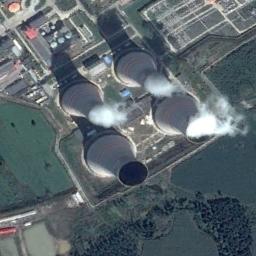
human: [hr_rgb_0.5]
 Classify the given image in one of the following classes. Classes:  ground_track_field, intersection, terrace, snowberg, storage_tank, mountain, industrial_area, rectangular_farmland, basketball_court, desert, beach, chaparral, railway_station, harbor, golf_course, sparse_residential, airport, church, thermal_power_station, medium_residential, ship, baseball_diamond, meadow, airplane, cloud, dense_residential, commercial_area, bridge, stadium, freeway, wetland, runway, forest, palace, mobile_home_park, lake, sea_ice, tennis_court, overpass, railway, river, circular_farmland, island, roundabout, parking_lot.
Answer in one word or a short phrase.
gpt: thermal_power_station